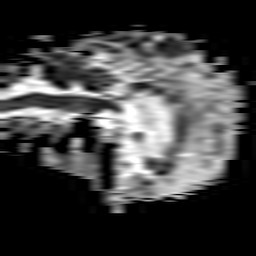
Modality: ADC
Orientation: sagittal
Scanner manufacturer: philips
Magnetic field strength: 3 T
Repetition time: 3.131 s
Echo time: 0.076 s